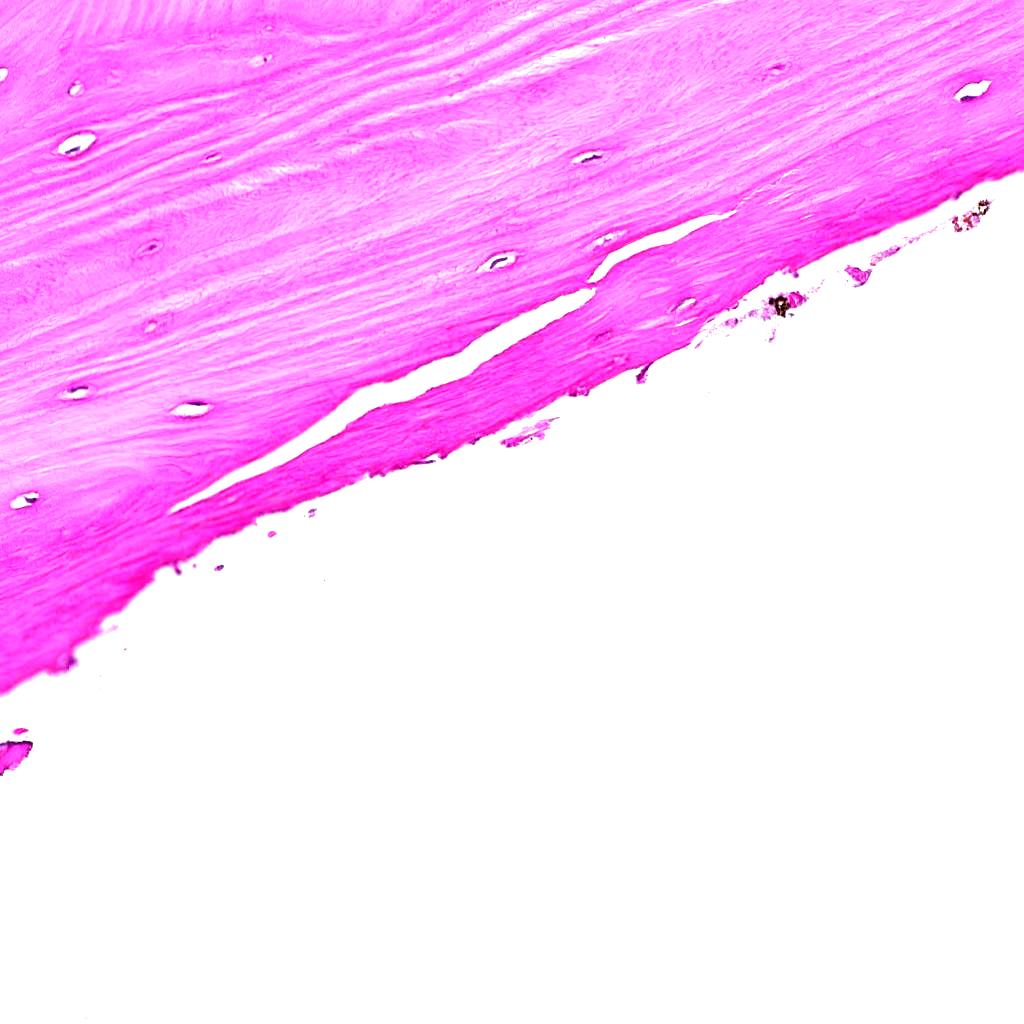
Label: Non-Tumor